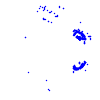
Particle: proton